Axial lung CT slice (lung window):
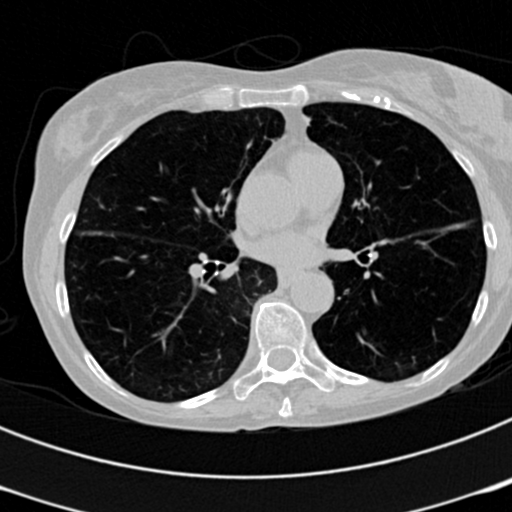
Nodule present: no